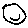
Label: smiley face